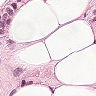
Metastatic tissue present: yes